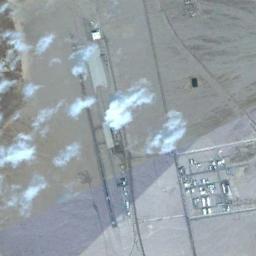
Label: airport